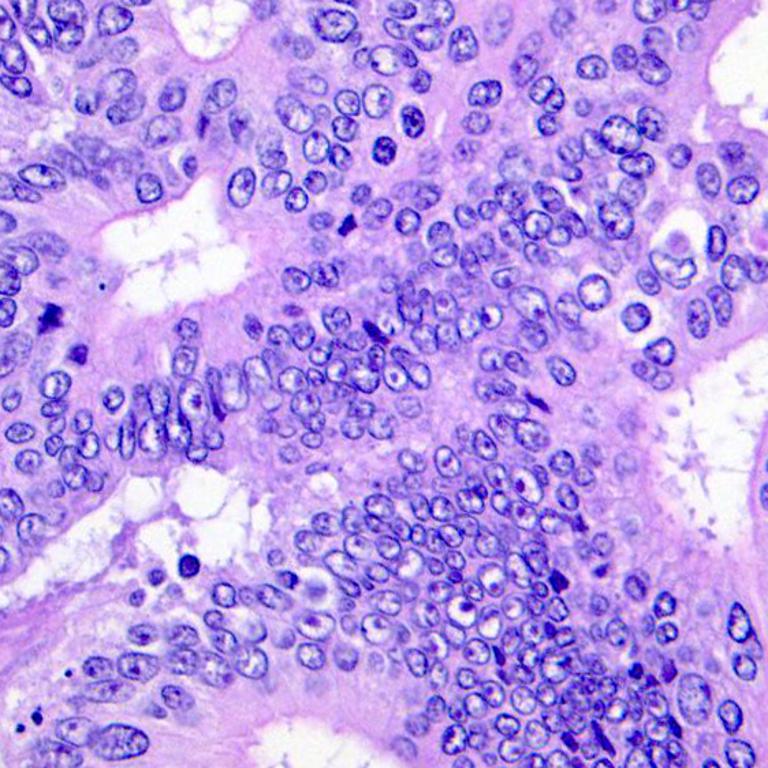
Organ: colon
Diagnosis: adenocarcinomas